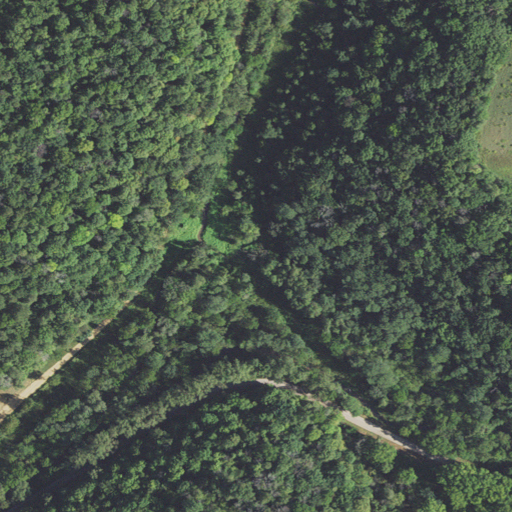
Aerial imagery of valley in Wisconsin named Fox Hollow containing deciduous forest, open development, mixed forest, low intensity development, and pasture